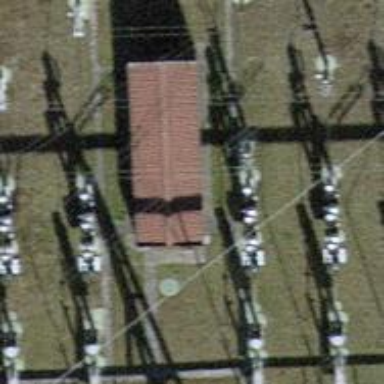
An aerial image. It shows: Insulator used in power systems.